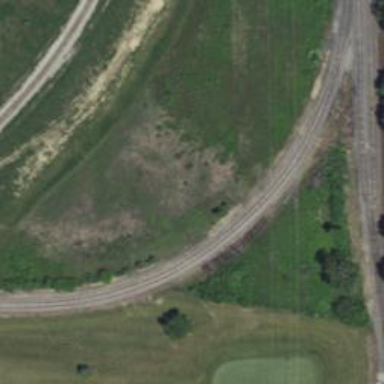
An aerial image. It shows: Railway spur service.